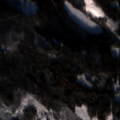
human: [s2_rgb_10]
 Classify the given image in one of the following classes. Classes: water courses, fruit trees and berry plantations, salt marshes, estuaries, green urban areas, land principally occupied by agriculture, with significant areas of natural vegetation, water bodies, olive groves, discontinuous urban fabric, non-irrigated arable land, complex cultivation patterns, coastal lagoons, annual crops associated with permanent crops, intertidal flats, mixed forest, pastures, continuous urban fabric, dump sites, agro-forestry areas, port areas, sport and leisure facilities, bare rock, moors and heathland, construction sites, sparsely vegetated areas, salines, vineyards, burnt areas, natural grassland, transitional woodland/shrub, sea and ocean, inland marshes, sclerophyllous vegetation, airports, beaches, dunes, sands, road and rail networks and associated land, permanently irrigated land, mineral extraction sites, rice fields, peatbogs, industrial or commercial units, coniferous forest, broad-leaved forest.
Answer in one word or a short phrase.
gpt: non-irrigated arable land, mixed forest, transitional woodland/shrub